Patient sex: M
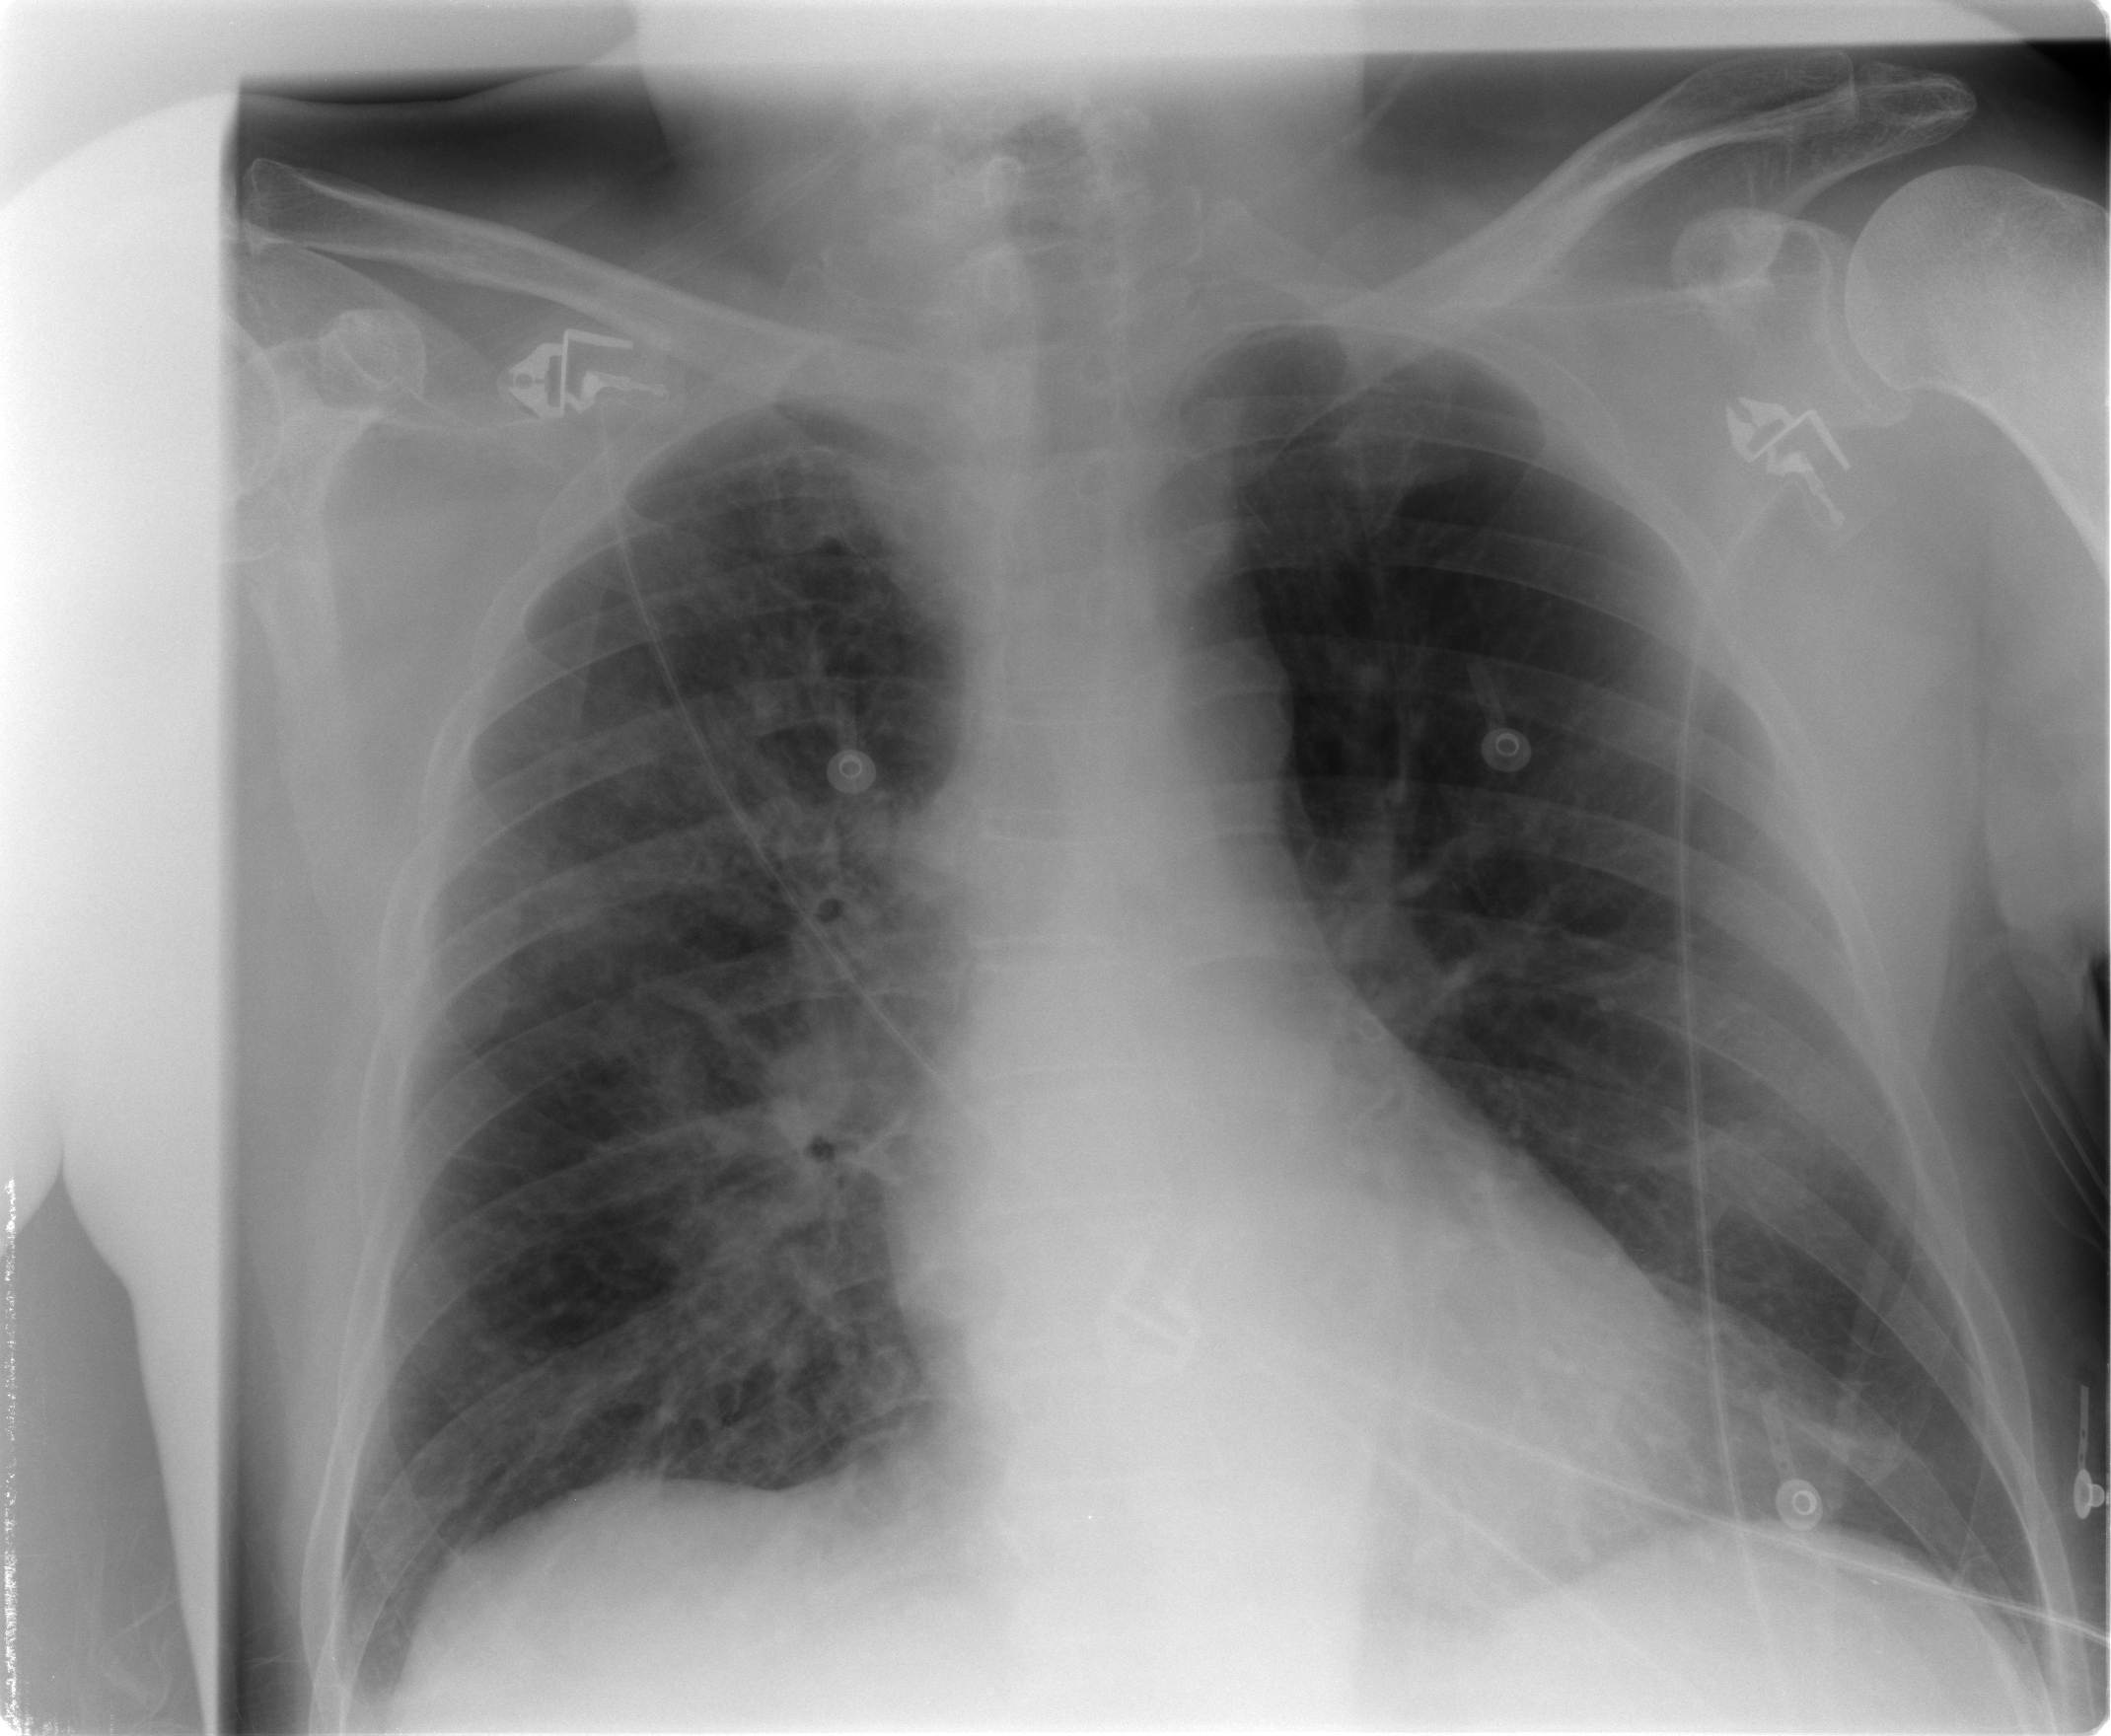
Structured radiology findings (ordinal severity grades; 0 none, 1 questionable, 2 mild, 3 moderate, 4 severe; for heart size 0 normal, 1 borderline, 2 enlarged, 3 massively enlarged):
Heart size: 0
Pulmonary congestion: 2
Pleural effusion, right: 0
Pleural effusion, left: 2
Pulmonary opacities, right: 2
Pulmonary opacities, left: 0
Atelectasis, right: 0
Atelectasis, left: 0